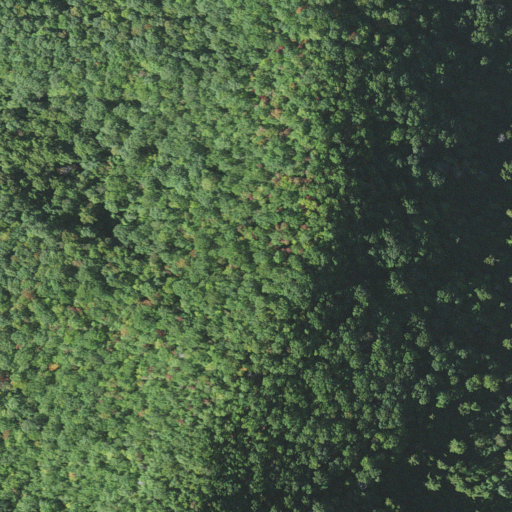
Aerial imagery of ridge(s) in North Carolina named Bens Ridge containing deciduous forest, mixed forest, and evergreen forest